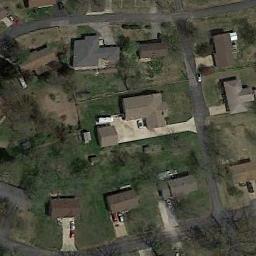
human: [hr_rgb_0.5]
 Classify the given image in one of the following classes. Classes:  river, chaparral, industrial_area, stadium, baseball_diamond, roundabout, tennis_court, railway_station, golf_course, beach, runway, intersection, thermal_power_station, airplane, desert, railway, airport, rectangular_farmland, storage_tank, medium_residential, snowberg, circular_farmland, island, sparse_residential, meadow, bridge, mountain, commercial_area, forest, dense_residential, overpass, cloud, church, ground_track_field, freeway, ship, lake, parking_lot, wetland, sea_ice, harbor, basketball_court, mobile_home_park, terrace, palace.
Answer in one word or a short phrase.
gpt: medium_residential